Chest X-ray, PA view. Patient: 50 years old, sex M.
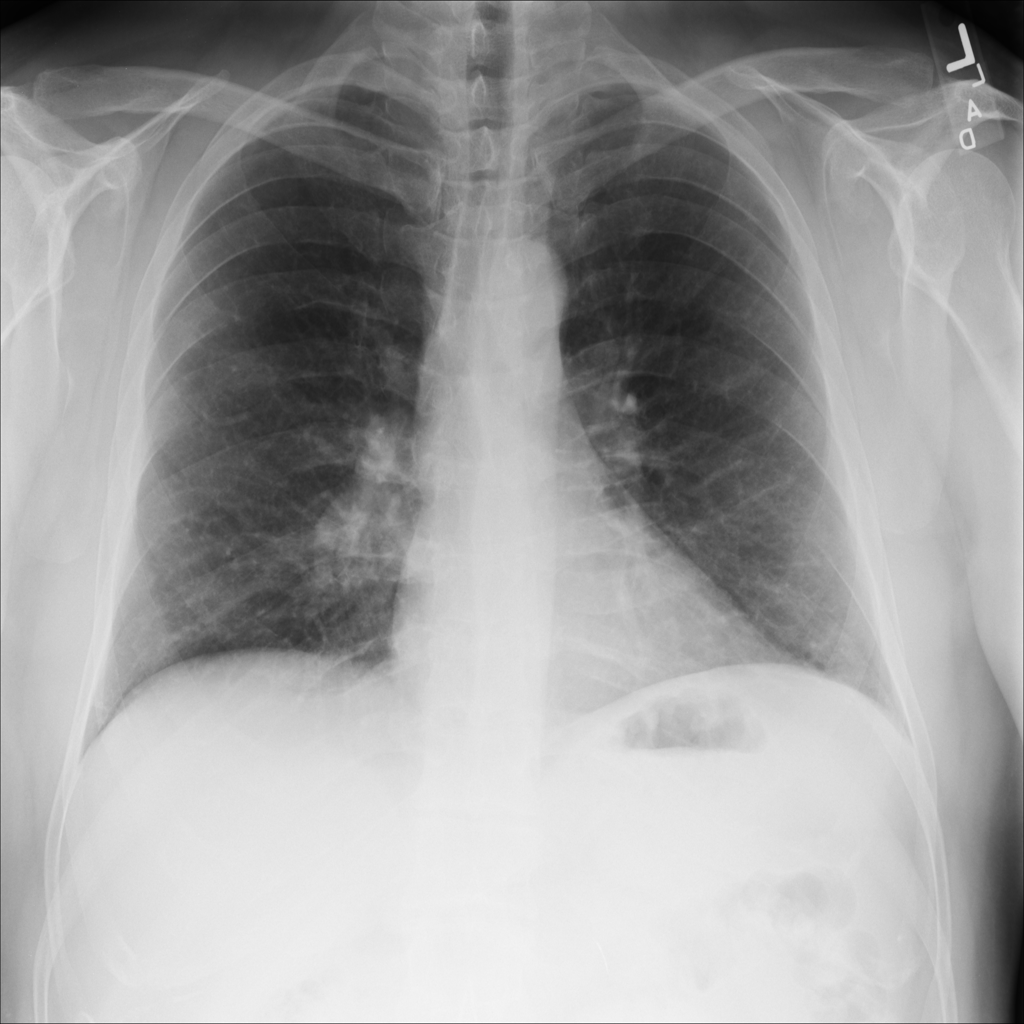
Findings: No Finding